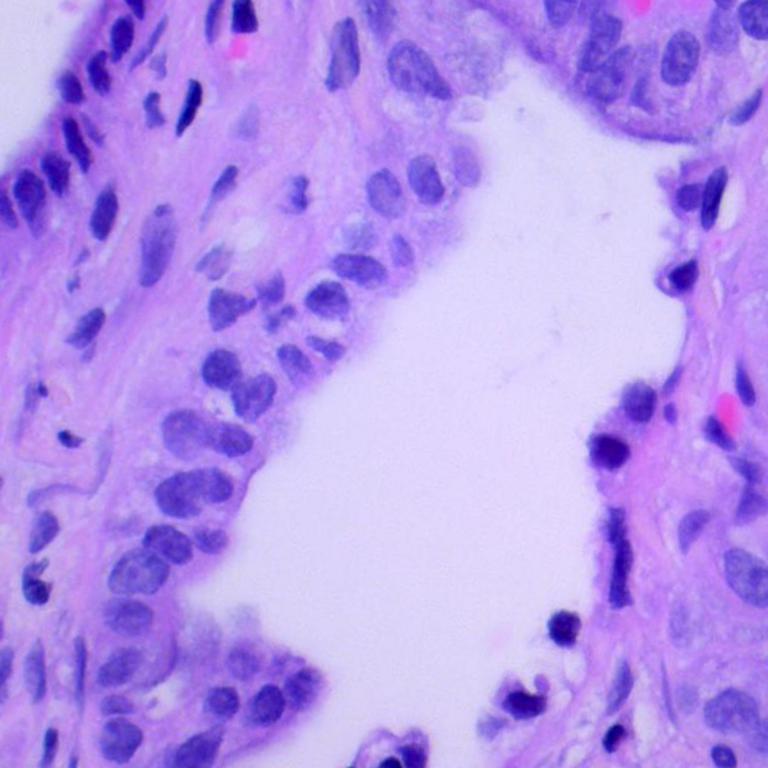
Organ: lung
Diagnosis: adenocarcinomas